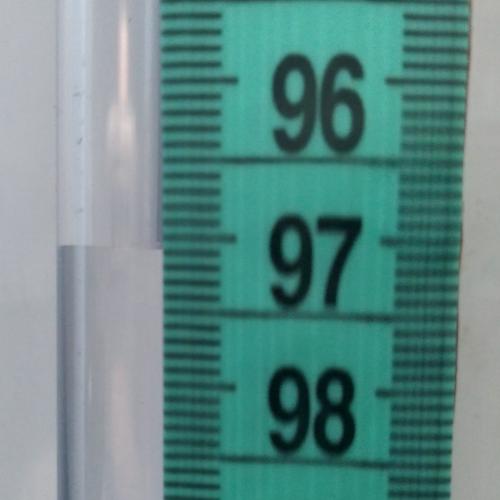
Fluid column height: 97.1 cm